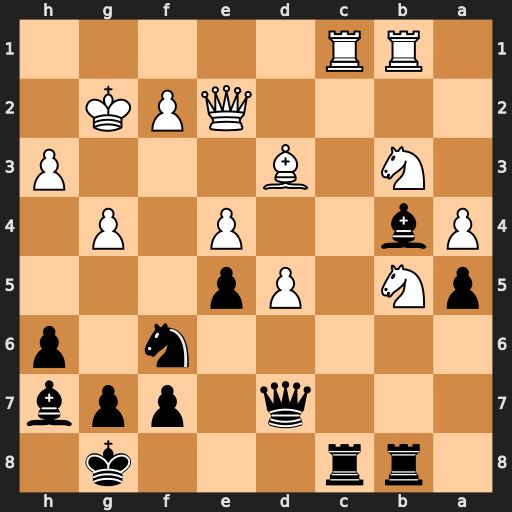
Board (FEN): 1rr3k1/3q1ppb/5n1p/pN1Pp3/Pb2P1P1/1N1B3P/4QPK1/1RR5
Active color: b
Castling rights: -
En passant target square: -
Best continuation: Nxd5 exd5 Qxd5+